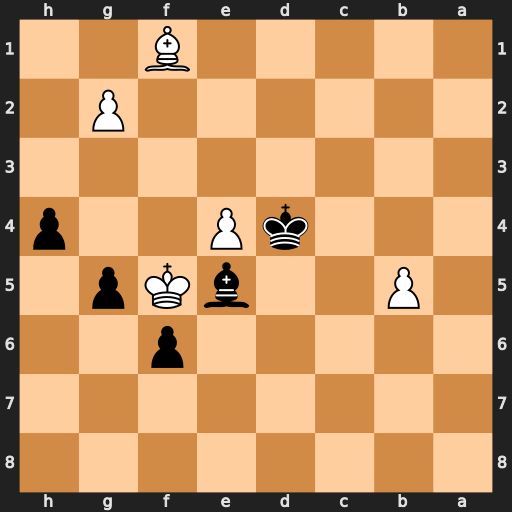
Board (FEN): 8/8/5p2/1P2bKp1/3kP2p/8/6P1/5B2
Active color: b
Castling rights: -
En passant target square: -
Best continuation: Ke3 Kg4 Kf2 Bd3 Kxg2